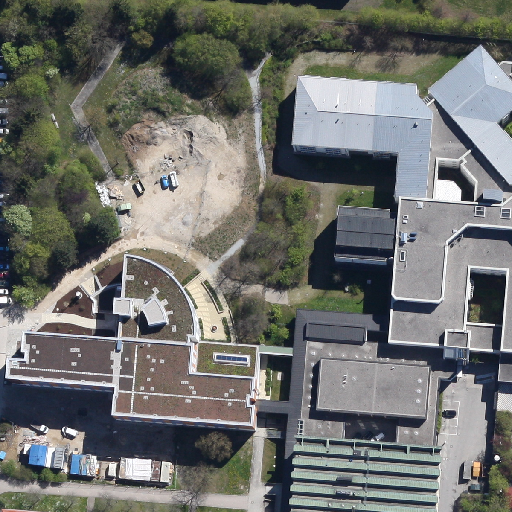
Referring expression: light-duty vehicle in the parking area